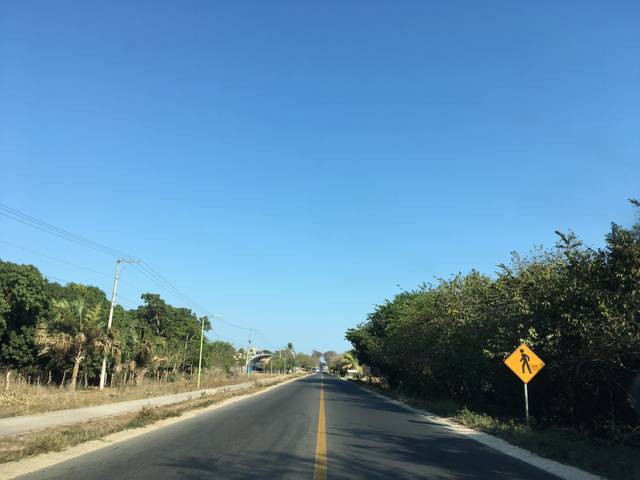
Region: Mexico
Coordinates: 17.614, -101.443